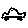
Label: car